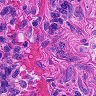
Metastatic tissue present: no